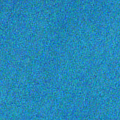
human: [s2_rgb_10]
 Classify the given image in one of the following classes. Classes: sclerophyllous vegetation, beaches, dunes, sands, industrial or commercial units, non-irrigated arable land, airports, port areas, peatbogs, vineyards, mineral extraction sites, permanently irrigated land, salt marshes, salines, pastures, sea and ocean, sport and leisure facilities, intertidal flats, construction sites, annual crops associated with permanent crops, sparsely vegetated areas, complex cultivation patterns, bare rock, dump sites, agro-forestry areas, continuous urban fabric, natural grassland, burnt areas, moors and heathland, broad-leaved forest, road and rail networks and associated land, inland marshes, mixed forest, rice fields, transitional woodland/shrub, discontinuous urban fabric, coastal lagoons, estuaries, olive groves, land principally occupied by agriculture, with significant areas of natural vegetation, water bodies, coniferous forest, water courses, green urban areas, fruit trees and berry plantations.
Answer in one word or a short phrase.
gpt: sea and ocean